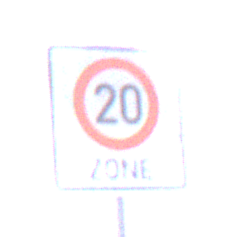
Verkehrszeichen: BeginnZone20
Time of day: SunriseSunset
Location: Outdoor (Nature)
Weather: Overcast
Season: NotSpecified
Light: Natural